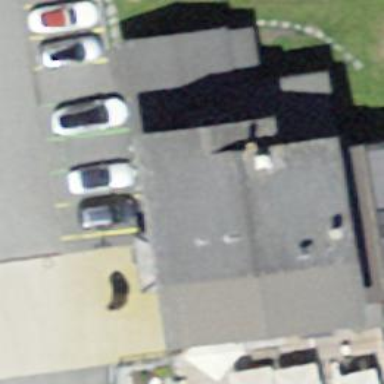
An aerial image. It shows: Restaurant.